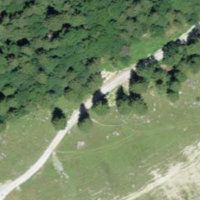
EUNIS habitat code: 41
Species observed at this site:
Sedum album